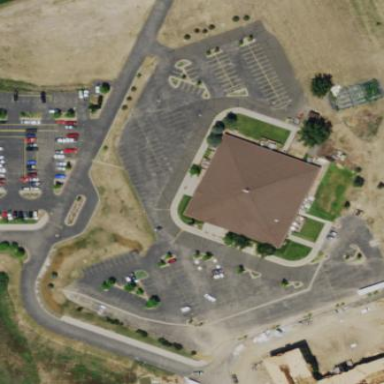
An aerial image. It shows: Beautiful church building.